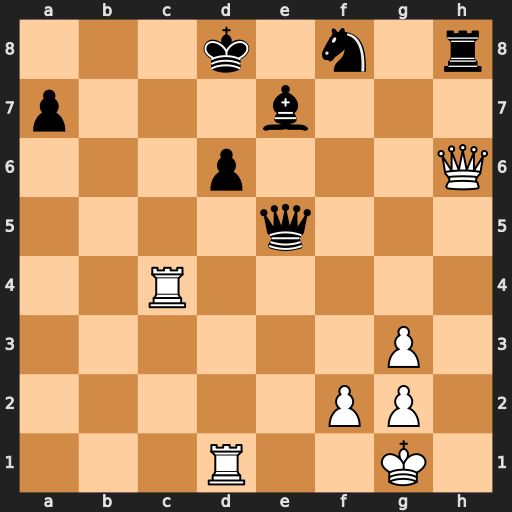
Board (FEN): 3k1n1r/p3b3/3p3Q/4q3/2R5/6P1/5PP1/3R2K1
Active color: w
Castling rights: -
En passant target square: -
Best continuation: Qc1 Ke8 Re1